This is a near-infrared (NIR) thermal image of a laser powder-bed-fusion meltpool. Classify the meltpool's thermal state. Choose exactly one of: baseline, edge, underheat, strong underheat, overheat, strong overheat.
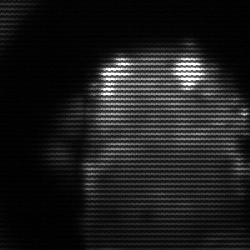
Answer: baseline